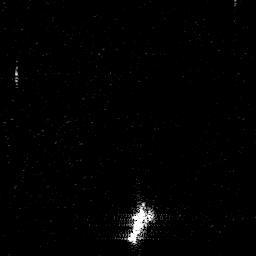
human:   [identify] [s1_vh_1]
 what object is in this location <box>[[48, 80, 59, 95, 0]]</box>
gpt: <ref>1 medium ship at the bottom</ref>